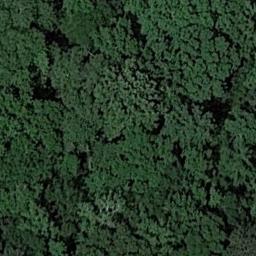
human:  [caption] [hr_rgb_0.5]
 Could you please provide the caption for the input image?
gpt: Many green trees are in a forest .

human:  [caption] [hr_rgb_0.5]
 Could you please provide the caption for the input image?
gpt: The forest has a lot of dense dark green trees .

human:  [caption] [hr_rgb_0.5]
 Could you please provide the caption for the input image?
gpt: The forest is full of green trees .

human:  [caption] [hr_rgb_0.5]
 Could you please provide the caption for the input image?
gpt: This is a dense forest .

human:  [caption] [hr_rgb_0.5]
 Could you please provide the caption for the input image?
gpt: A dense forest with many green trees .